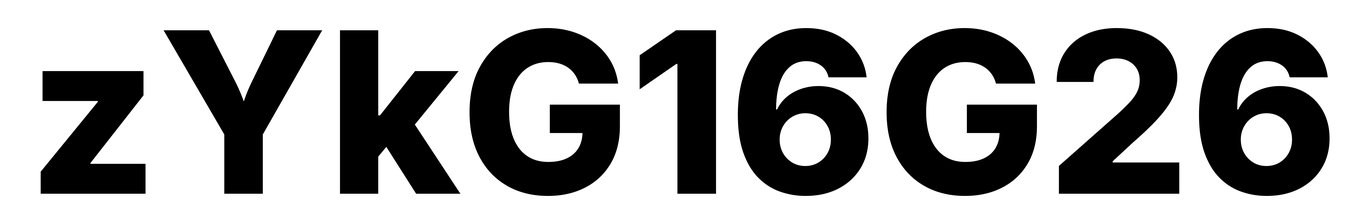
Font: Inter_ExtraBold